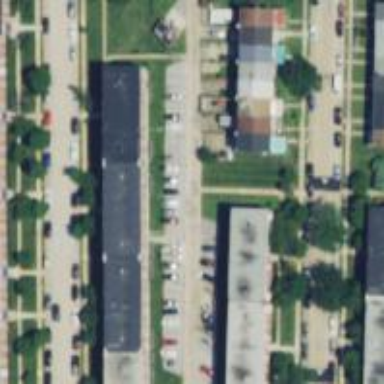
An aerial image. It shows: Alleyway designated as service road.